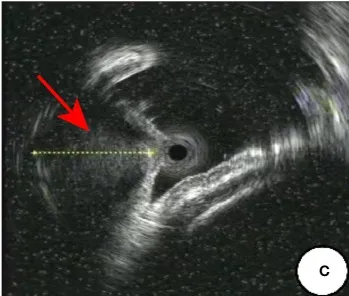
The preoperative examination results and surgical specimen. The ultrasound images of mini-probe endoscopic ultrasound: the red arrow indicates a lesion with a heterogeneous internal echo in antrum, and ,the diameter of one section of the lesion was approximately 13.3mm.
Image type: radiology (ultrasound)